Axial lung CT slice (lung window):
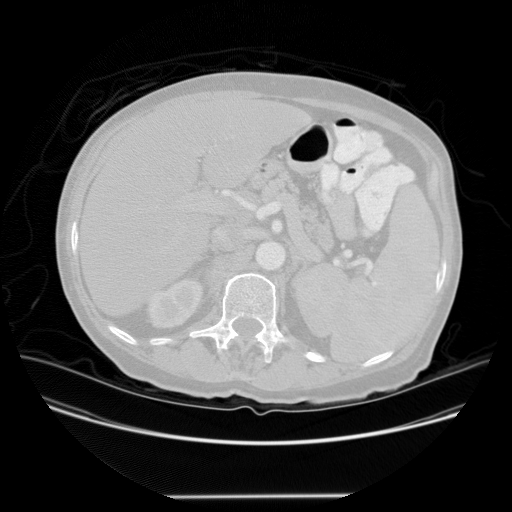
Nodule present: no